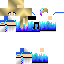
A female female skin with pale skin, wearing blonde long hair dressed in a blue hoodie and blue pants, featuring a closed mouth.